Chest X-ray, PA view. Patient: 67 years old, sex M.
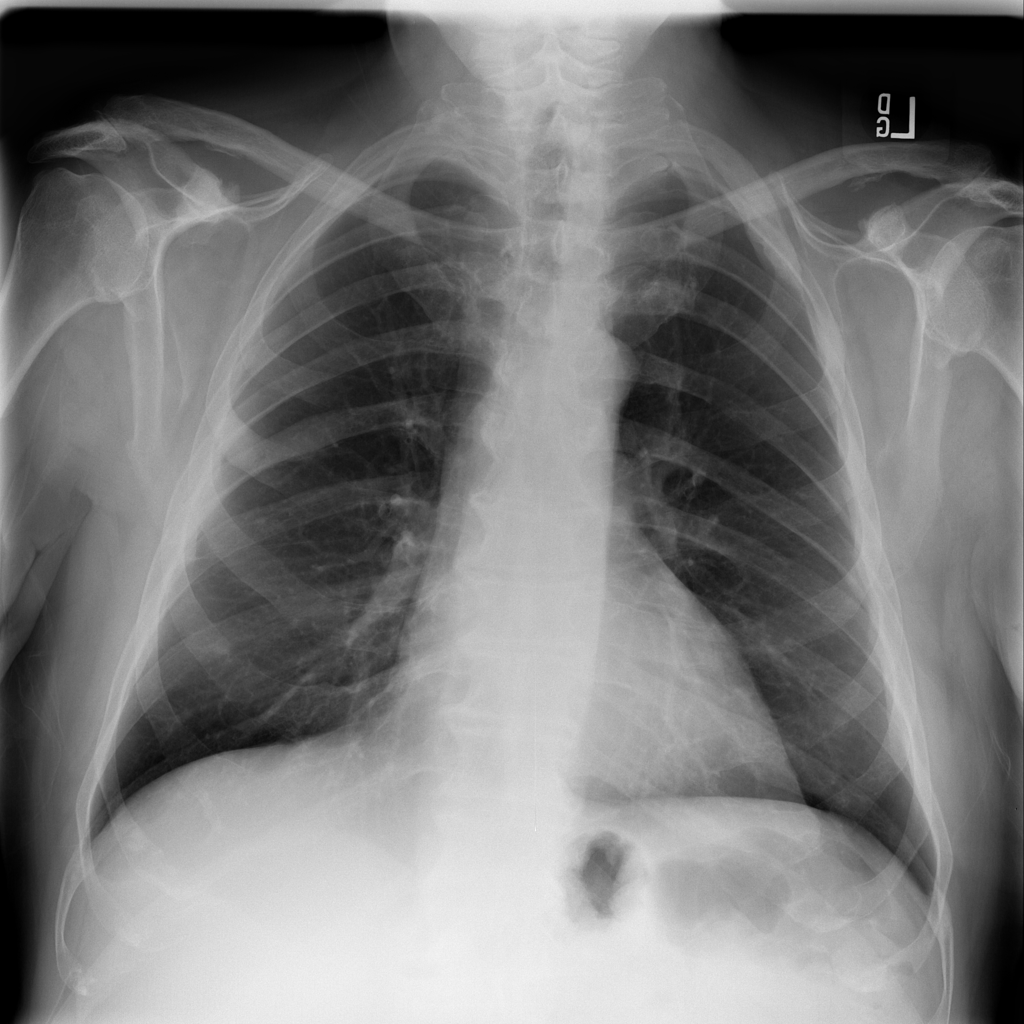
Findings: No Finding